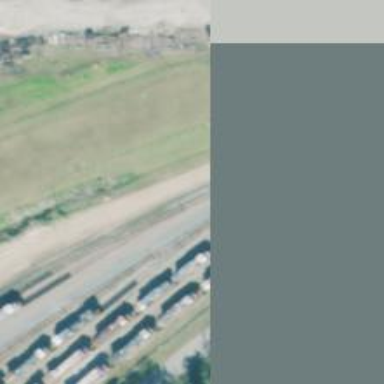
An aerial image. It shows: Abandoned railway yard.